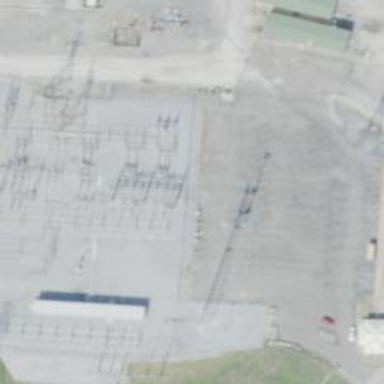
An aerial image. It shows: Switch for power supply.